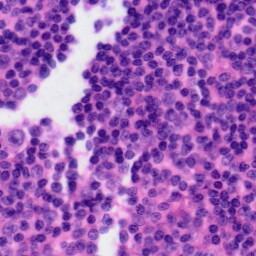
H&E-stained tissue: Tonsil